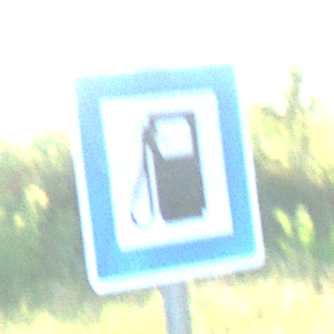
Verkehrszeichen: Tankstelle
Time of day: MorningAfternoon
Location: Outdoor (Nature)
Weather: Clear
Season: NotSpecified
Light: Natural